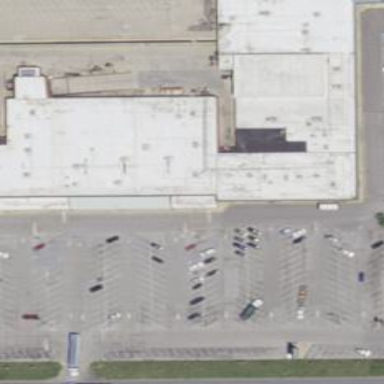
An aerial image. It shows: Supermarket.